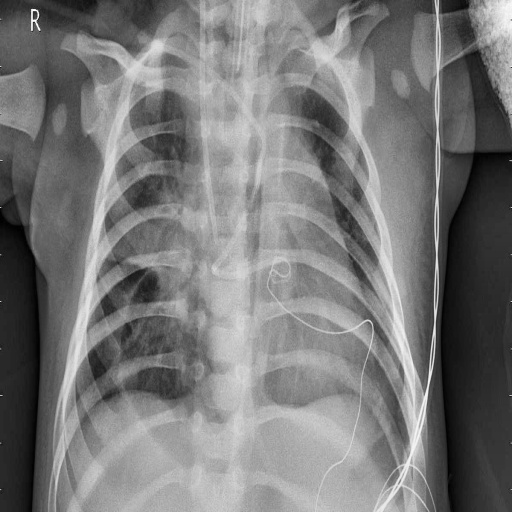
Finding: PNEUMONIA